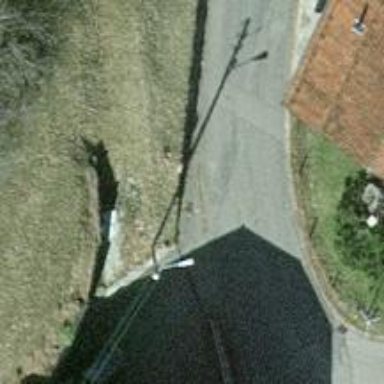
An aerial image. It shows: Power pole.